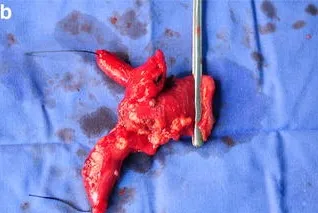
Segmental ureteroileal conduit resection procedures. B. The ureters and ileal conduit were segmentally removed.
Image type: medical_photograph (other_medical_photograph)